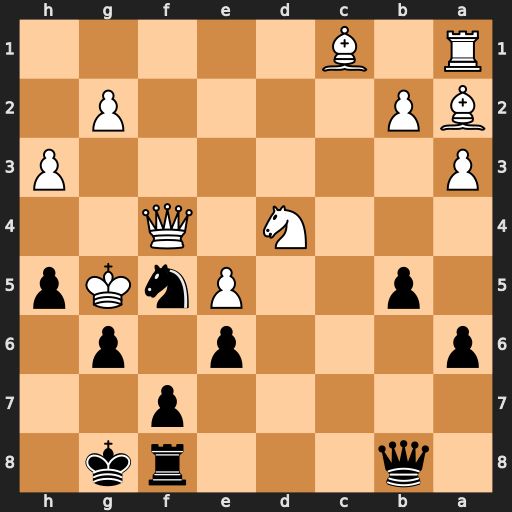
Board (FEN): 1q3rk1/5p2/p3p1p1/1p2PnKp/3N1Q2/P6P/BP4P1/R1B5
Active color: b
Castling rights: -
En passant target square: -
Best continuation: Qd8#